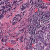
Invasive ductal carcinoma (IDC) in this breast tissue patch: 1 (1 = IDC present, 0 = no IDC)